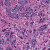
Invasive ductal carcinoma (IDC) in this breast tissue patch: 1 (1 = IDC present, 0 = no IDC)